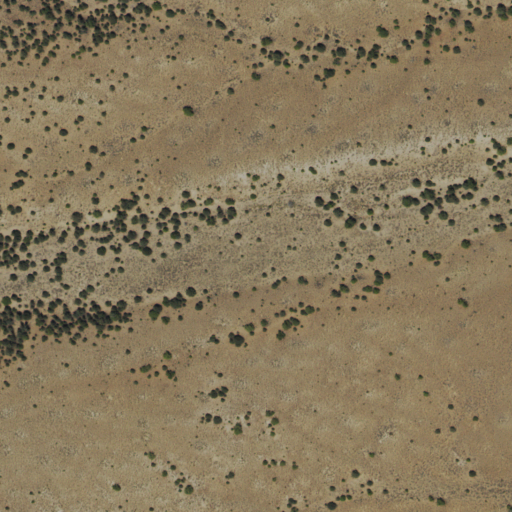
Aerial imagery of valley in Nevada named Waterfall Canyon containing shrub and evergreen forest